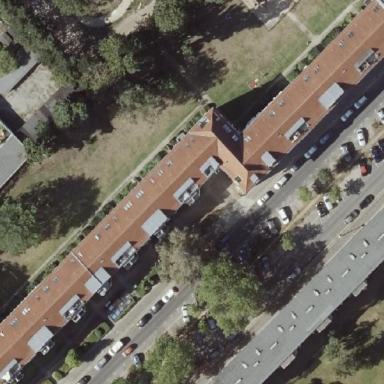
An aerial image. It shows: Hipped roof on apartment building.